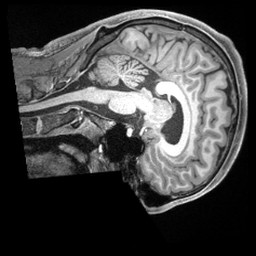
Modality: T1w
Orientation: sagittal
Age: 21
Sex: male
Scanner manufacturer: siemens
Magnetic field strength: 3 T
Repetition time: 2.4 s
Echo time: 0.00226 s